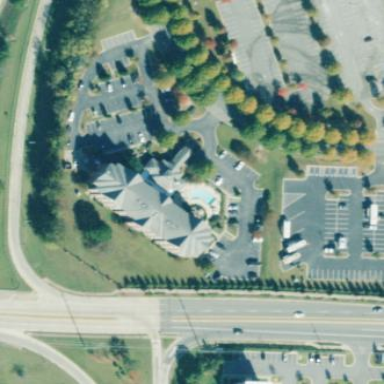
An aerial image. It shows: Commercial building that serves as hotel.